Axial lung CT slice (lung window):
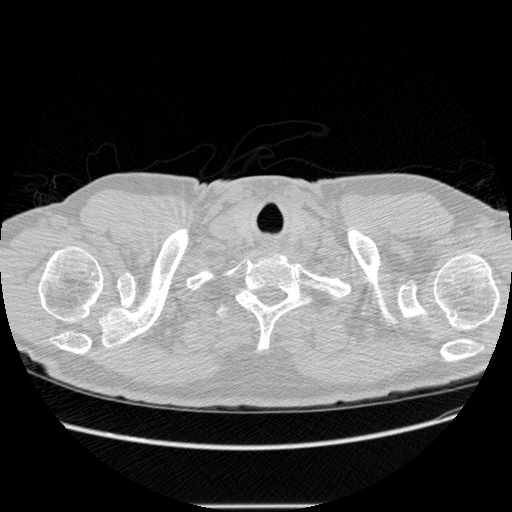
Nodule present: no